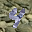
Label: 4